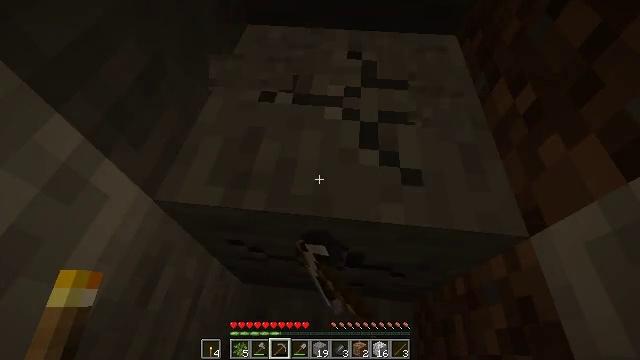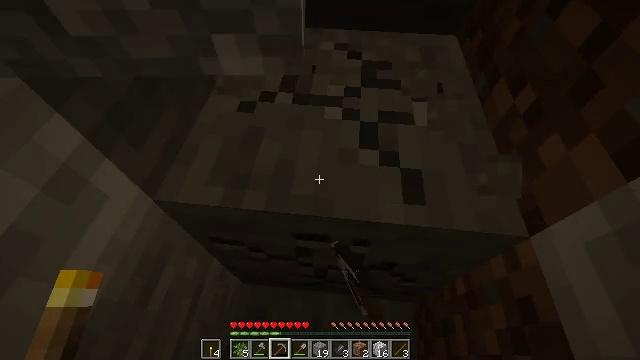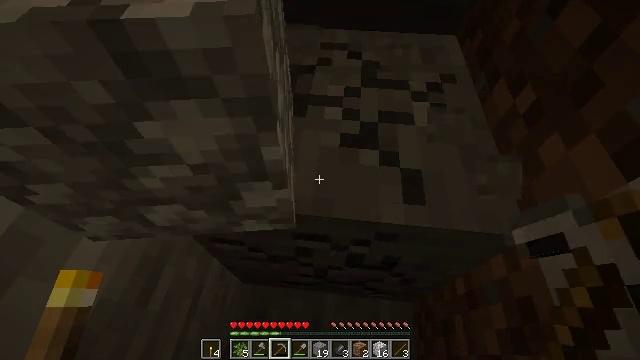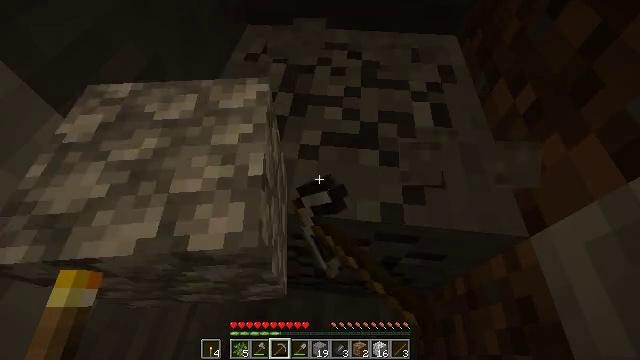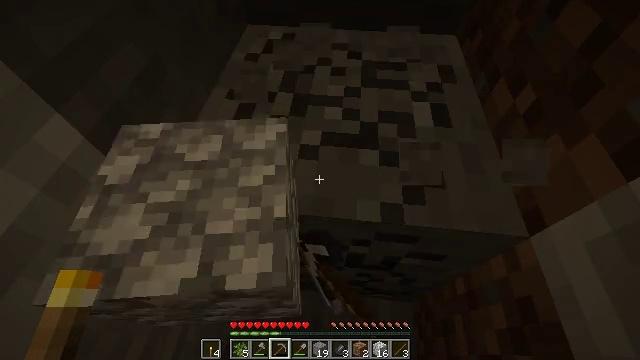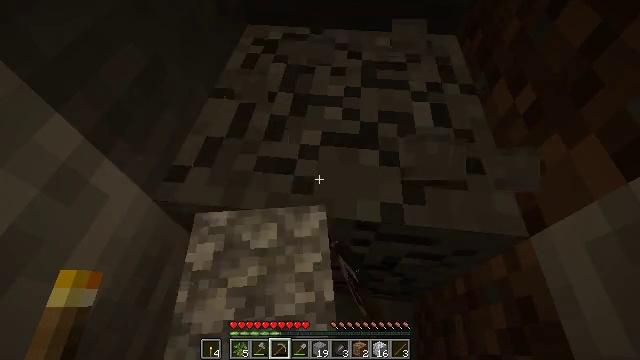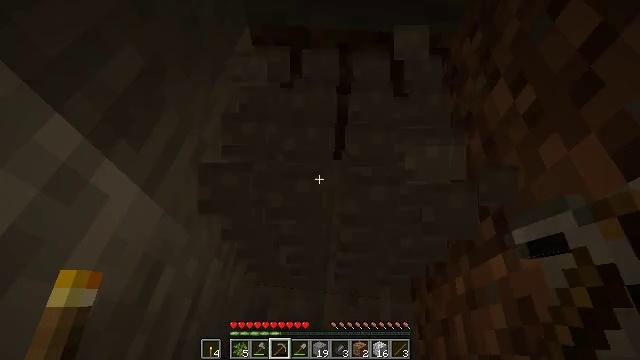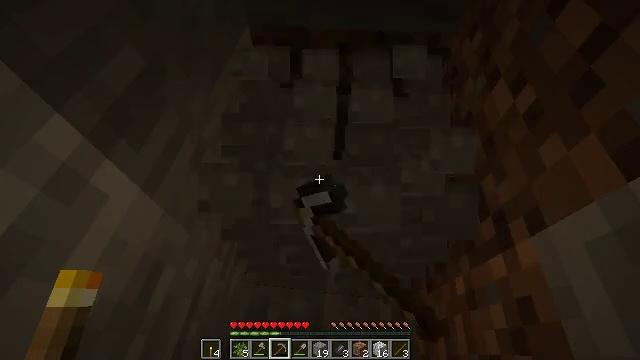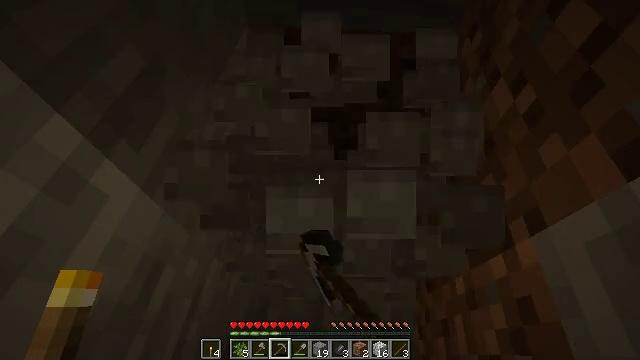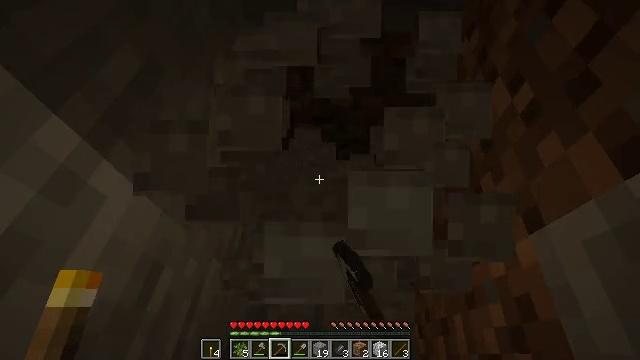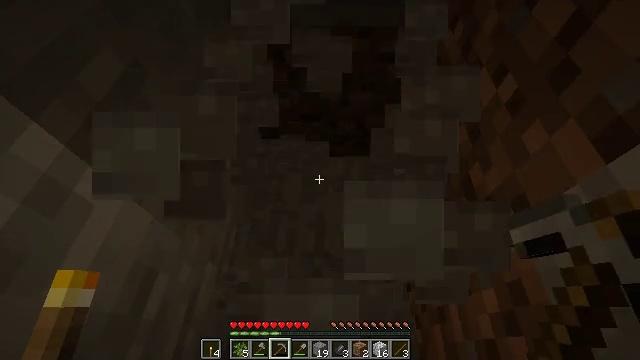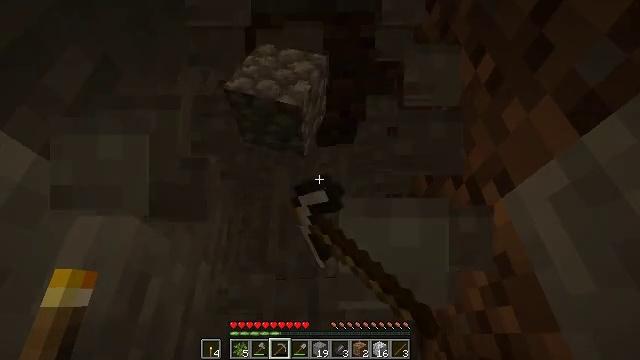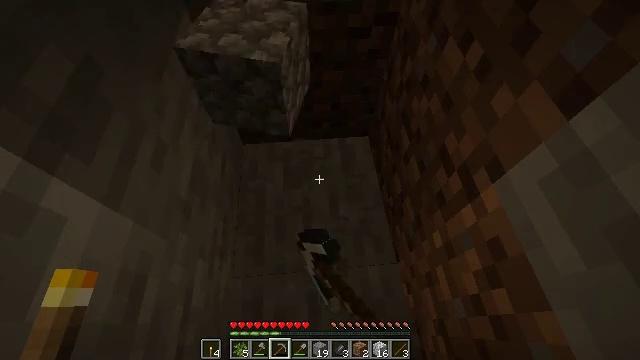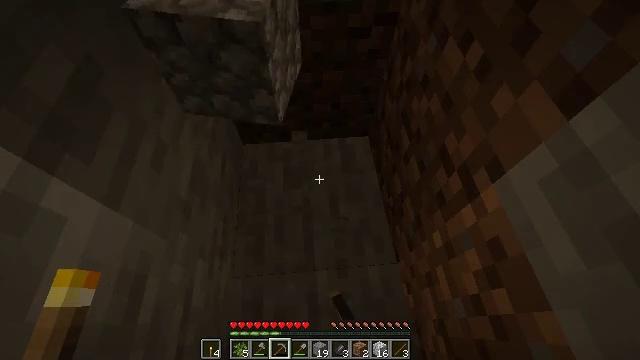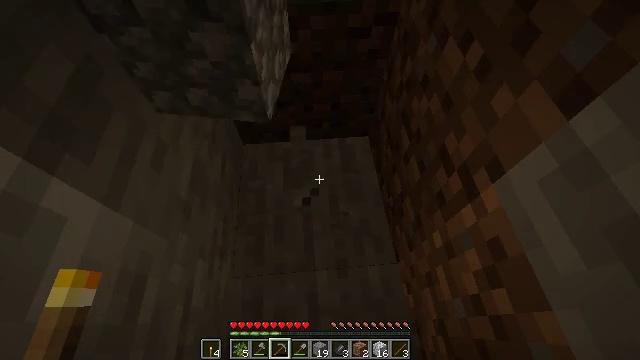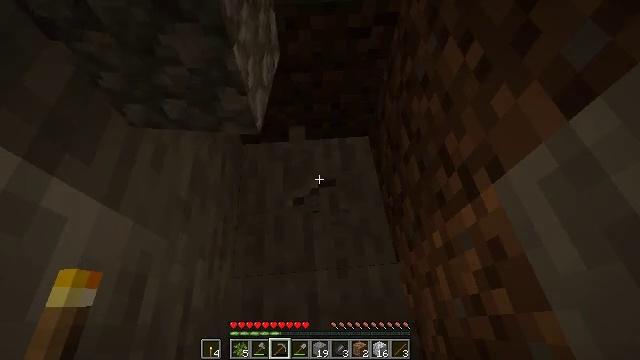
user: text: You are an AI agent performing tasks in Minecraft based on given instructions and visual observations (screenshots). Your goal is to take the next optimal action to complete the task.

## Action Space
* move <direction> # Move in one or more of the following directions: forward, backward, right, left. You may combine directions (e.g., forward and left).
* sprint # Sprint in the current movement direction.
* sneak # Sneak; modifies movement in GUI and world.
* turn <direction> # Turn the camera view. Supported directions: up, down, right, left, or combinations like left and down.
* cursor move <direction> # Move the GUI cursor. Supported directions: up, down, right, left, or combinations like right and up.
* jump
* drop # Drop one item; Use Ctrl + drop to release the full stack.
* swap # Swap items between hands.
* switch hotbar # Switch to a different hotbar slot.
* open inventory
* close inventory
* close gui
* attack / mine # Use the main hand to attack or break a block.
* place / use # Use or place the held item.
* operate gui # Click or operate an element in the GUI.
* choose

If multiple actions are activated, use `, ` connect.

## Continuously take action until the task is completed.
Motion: motion action
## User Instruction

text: Mine stone underground.
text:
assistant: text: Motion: attack / mine
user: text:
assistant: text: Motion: attack / mine
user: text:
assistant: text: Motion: attack / mine
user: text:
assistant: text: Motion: attack / mine
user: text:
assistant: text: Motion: attack / mine
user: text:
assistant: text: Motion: attack / mine
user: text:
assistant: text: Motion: attack / mine
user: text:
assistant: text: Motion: attack / mine
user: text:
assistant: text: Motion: attack / mine
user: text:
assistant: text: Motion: turn right, attack / mine
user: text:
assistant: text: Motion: turn right and down, attack / mine
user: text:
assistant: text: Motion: turn right and down, attack / mine
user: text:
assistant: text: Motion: attack / mine
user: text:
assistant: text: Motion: attack / mine
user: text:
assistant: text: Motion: attack / mine
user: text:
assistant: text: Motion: attack / mine
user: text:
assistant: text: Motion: attack / mine
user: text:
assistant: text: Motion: attack / mine
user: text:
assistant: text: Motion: attack / mine
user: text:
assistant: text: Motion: attack / mine
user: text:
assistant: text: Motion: attack / mine
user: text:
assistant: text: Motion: attack / mine
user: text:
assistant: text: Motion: attack / mine
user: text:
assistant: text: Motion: attack / mine
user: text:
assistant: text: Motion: move forward, attack / mine
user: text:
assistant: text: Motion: move forward, attack / mine
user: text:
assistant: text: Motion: move forward, attack / mine
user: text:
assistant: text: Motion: move forward, attack / mine
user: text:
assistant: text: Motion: move forward, attack / mine
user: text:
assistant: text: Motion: attack / mine